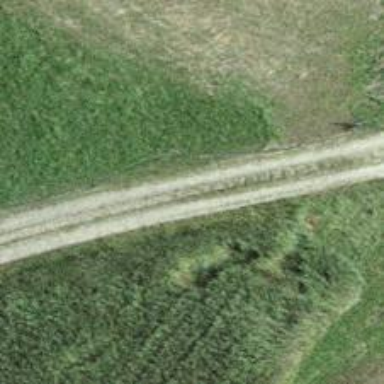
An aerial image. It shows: Grass track with grade 5 tracktype.